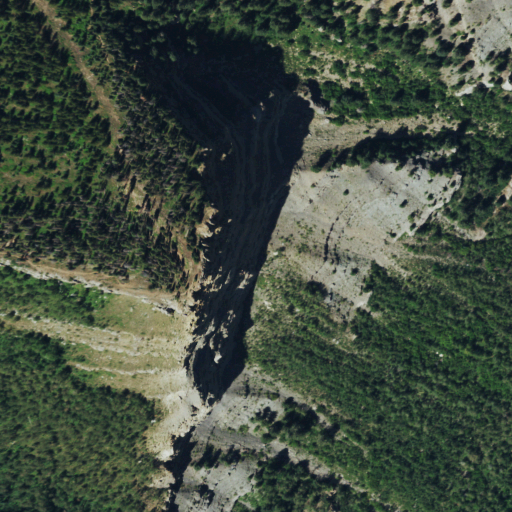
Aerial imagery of mountain in Colorado named Castle Rock containing deciduous forest, shrub, evergreen forest, and barren land